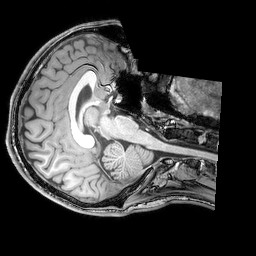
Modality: T1w
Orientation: axial
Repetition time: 0.00828 s
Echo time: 0.00388 s